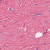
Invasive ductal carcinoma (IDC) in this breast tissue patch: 0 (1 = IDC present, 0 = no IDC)